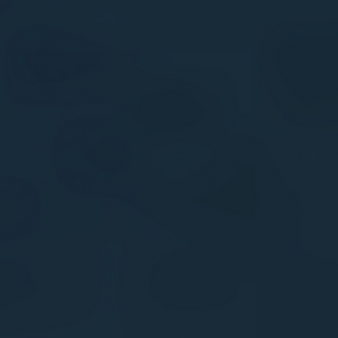
Label: other